高一 · 计数
（2019 春・准安期末）若三个原件 $A, B, C$ 按照如图的方式连接成一个系统, 每个原件是否正常工作不受其他元件的影响, 当原件 $A$ 正常工作且 $B, C$ 中至少有一个正常工作时, 系统就正常工作，若原件 $A, B, C$ 正常工作的概率依次为 $0.7,0.8,0.9$, 则这个系统正常工作的概率为

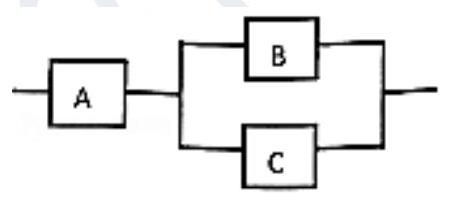
答案: 0.686 ;
解析: 解：系统正常工作的情况分成两个步骤, $A$ 正常工作且 $B, C$ 至少有一个正常工作的情况,

$A$ 正常工作的概率为: 0.7 ;

$B, C$ 至少有一个正常工作的情况的概率为 1 减去 $B, C$ 都不正常工作的情况的概率,

即: $B, C$ 至少有一个正常工作的概率为: $1-(1-0.8)(1-0.9)=0.98$,

所以: 这个系统正常工作的概率为: $0.7 \times 0.98=0.686$;

故答案为: 0.686 ;